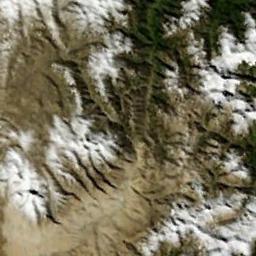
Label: snowberg